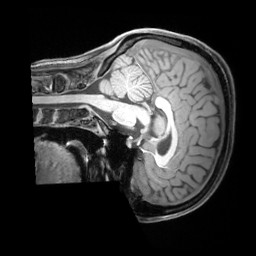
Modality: T1w
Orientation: sagittal
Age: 20
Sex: female
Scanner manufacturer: siemens
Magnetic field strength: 3 T
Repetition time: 1.97 s
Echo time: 0.00206 s